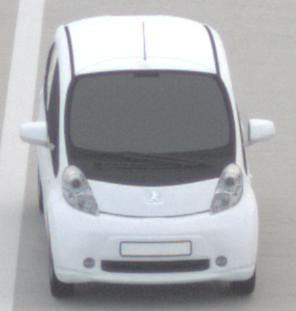
Make: Peugeot
Model: iOn
Detailed model: iOn
Model produced from: 2010/12
Model produced until: 2013/02
Doors: 5
Color: white
Road condition: dry road
Daytime: morning or afternoon
Contrast: low contrast